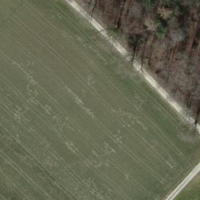
EUNIS habitat code: 52
Species observed at this site:
Euphorbia cyparissias